Question: With a row of QListWidgets I wonder if there is a simple way to label each so the user would be able to say which List is which.
Here is a dialog's screenshot a code posted below results.
I avoid using any widgets outside of QListWidgets(). Ideal solution would be solved utilizing QListWidgets itself. It would be great if there is a way to place a text line-label similar to those available for QGroupBox with .setTitle('myString'). At very least an ability to place a label as a first list item would be sufficient too...
---
---
'''
from PyQt4 import QtGui, QtCore
class MyApp(object):
def __init__(self):
super(MyApp, self).__init__()
app = QtGui.QApplication(sys.argv)
self.mainWidget = QtGui.QWidget()
self.mainLayout = QtGui.QVBoxLayout()
self.mainWidget.setLayout(self.mainLayout)
self.groupbox = QtGui.QGroupBox()
self.groupbox.setTitle('My Groupbox')
self.layout = QtGui.QVBoxLayout()
self.groupbox.setLayout(self.layout)
self.listGroupbox = QtGui.QGroupBox()
self.listLayout = QtGui.QHBoxLayout()
self.listGroupbox.setLayout(self.listLayout)
self.listA=QtGui.QListWidget()
self.listB=QtGui.QListWidget()
self.listLayout.addWidget(self.listA)
self.listLayout.addWidget(self.listB)
self.layout.addWidget(self.listGroupbox)
self.okButton = QtGui.QPushButton('OK')
self.okButton.clicked.connect(self.OK)
self.layout.addWidget(self.okButton)
self.mainLayout.addWidget(self.groupbox)
self.mainWidget.show()
sys.exit(app.exec_())
def OK(self):
print 'Ok'
if __name__ == '__main__':
MyApp()
'''
---

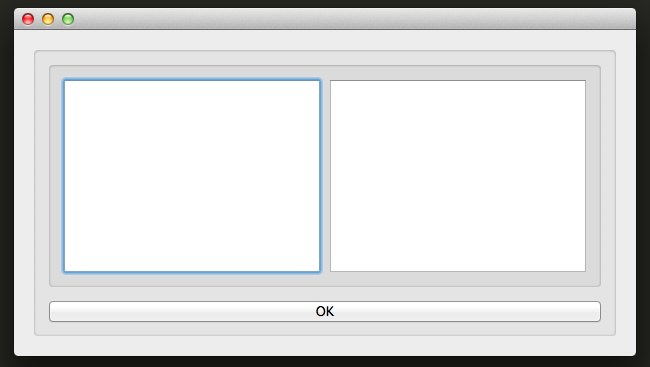
Answer: Unfortunately there's no (Qt-native) way to label a 'QListView' (on which 'QListWidget' is based). If your really don't want additional widgets, I would instead use a single-column 'QTableWidget', and put the list title in the column header. 'QTableWidget' and 'QListWidget' work pretty similarly, so this probably won't break too much of your existing code.
An example based on yours:
'''
class MyApp(object):
def __init__(self):
# snipped
self.listA = self.prepareTableWidget('List A')
self.listB = self.prepareTableWidget('List B')
# snipped
def prepareTableWidget(self, name):
table = QtGui.QTableWidget()
table.setColumnCount(1)
table.setHorizontalHeaderLabels([name])
table.horizontalHeader().setResizeMode(QtGui.QHeaderView.Stretch)
return table
# snipped
'''